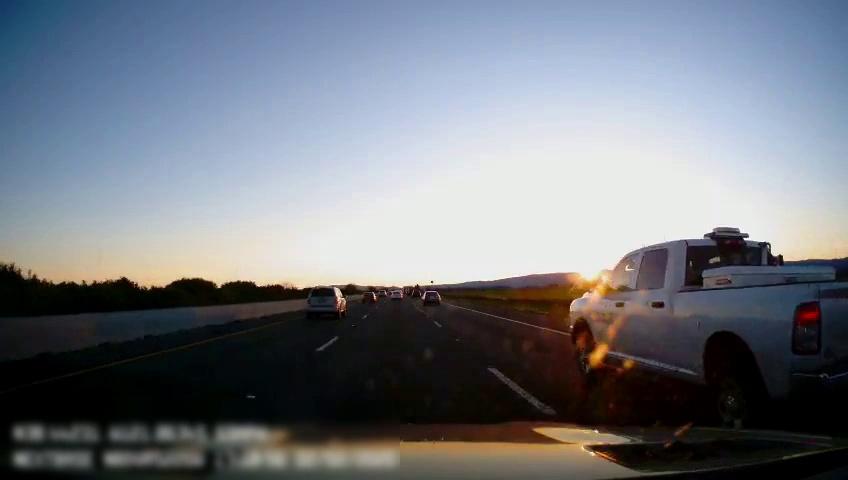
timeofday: Dusk/Dawn/Twilight
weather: Sunny
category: Drivable Space
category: Vehicles | SUV
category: Vehicles | Car
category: Vehicles | Truck
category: Vehicles | Car
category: Vehicles | SUV
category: Vehicles | Car
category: Lanes | Current Lane
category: Lanes | Alternate Lane
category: Lanes | Alternate Lane
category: Lanes | Alternate Lane